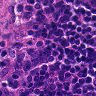
Metastatic tissue present: no